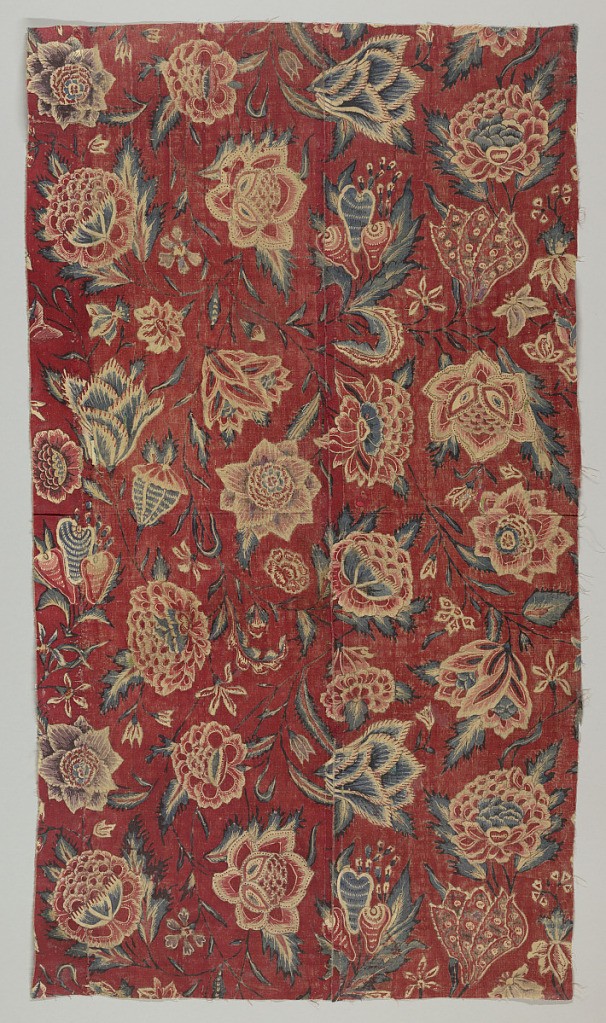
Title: Chintz
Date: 18th century
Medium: cotton Technique: mordants (black, 3 reds, 2 purples) applied by brush or pen (red over a resist); blue applied by brush over resist; yellow (now faded) applied by brush; chintz on plain weave
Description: Various flowers with trailing stems on a red ground.